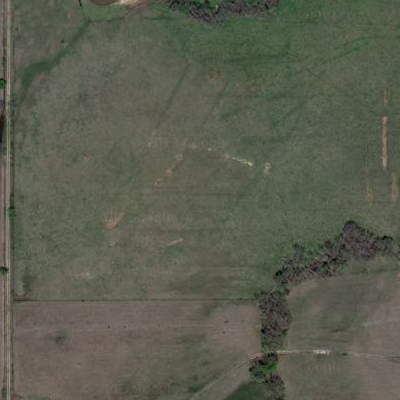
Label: aGrass